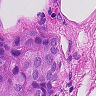
Metastatic tissue present: yes